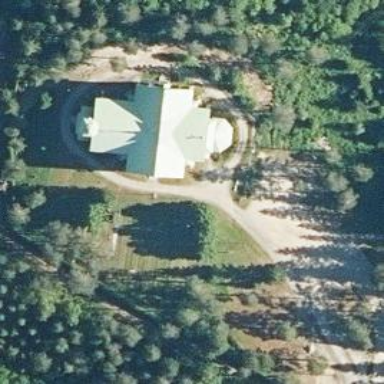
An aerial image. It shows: Religious site.